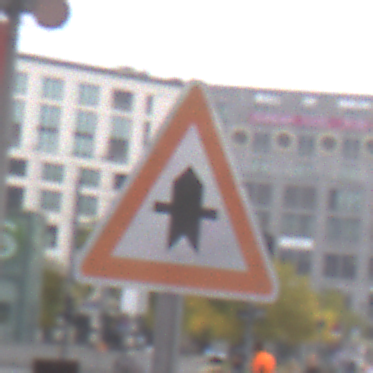
Verkehrszeichen: Vorfahrt
Umgebung: Outdoor, Urban
Tageszeit: MorningAfternoon
Wetter: Overcast
Licht: Natural
Jahreszeit: NotSpecified
Kontrast: LowContrast